Aerial crown-view tile of a tropical tree (Barro Colorado Island, Panama), acquired 20250414:
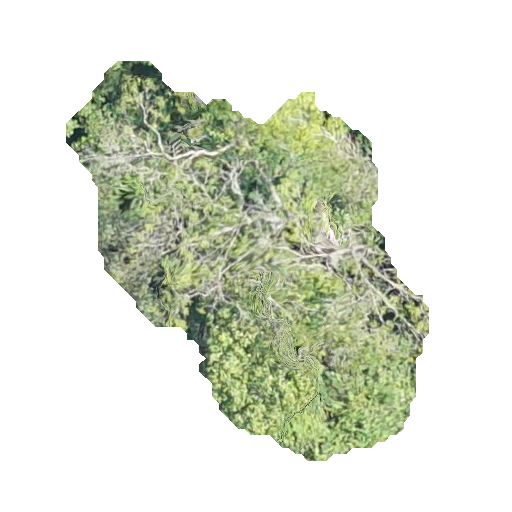
Species: Astronium graveolens
GBIF accepted scientific name: Astronium graveolens
Crown area: 131.108 m²